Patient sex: F
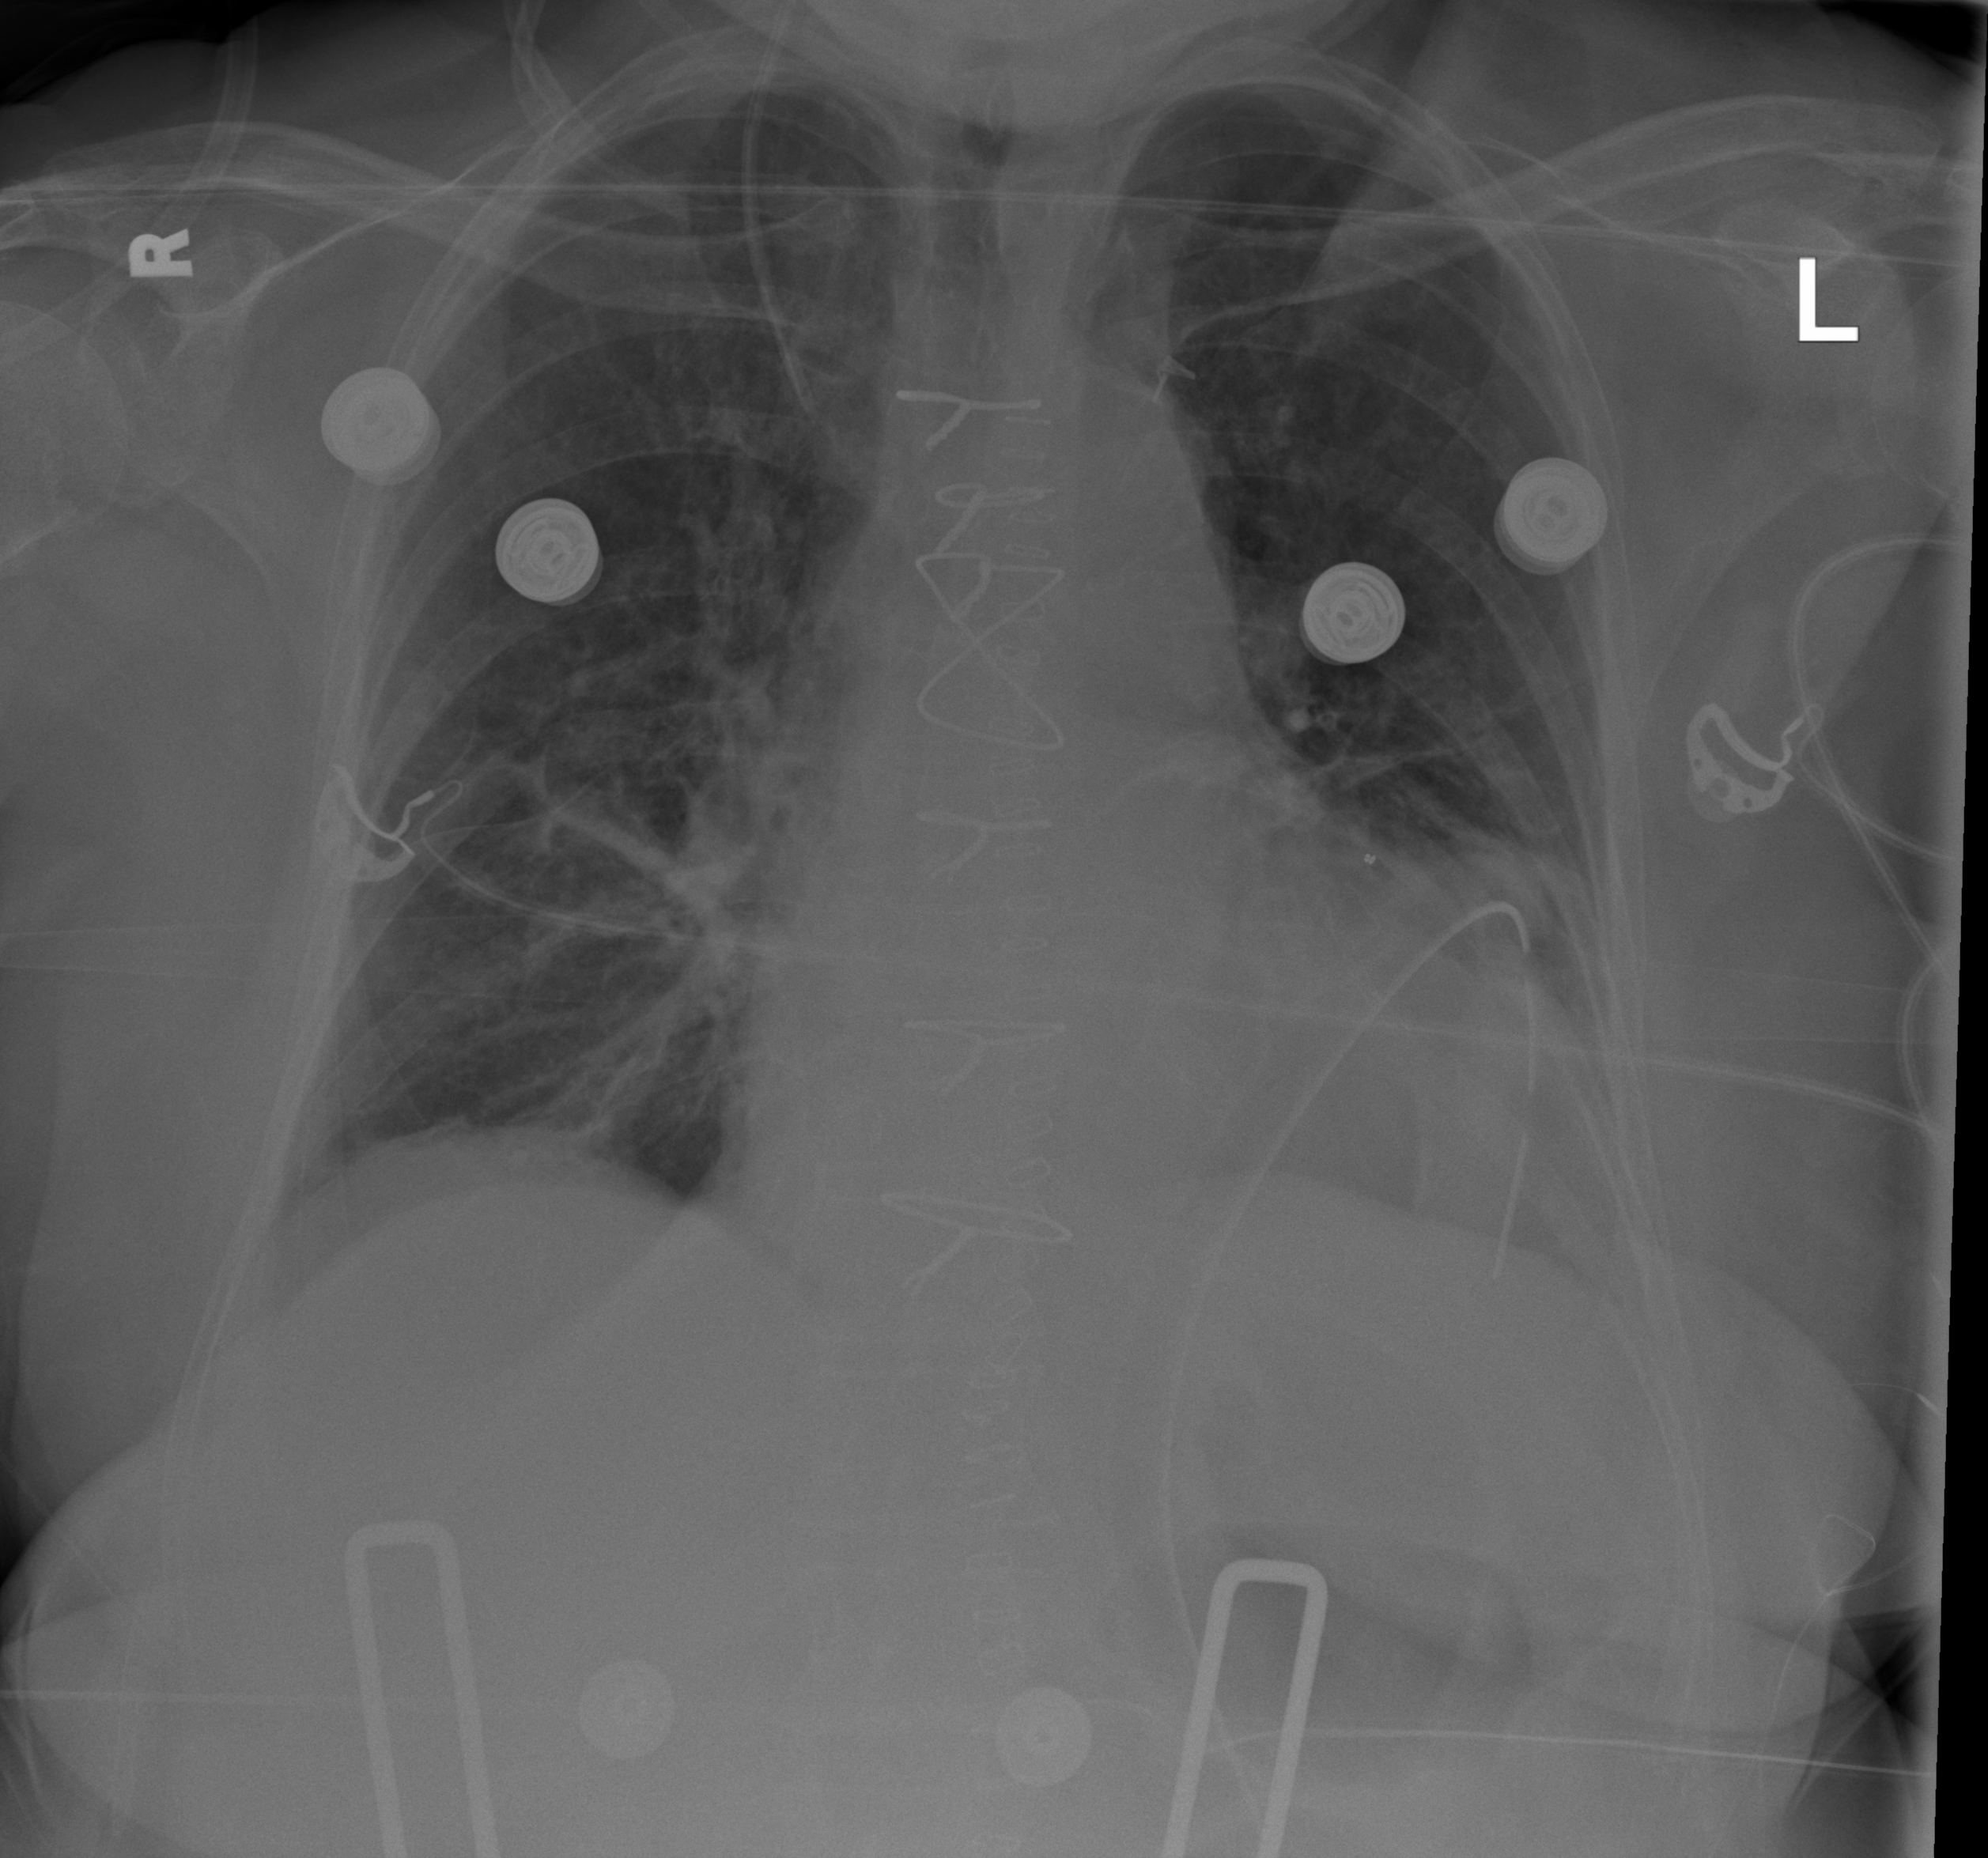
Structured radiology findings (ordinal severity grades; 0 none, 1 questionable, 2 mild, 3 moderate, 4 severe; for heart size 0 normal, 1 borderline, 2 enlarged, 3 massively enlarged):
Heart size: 2
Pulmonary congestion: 2
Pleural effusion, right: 0
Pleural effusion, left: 2
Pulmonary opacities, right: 2
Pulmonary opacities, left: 2
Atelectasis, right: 2
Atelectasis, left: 2